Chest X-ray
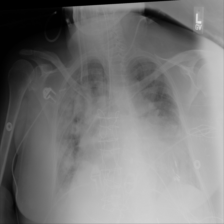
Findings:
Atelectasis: negative
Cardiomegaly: negative
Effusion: positive
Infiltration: positive
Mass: negative
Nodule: negative
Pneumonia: negative
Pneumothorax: negative
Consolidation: negative
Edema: positive
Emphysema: negative
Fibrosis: negative
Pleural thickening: negative
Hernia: negative